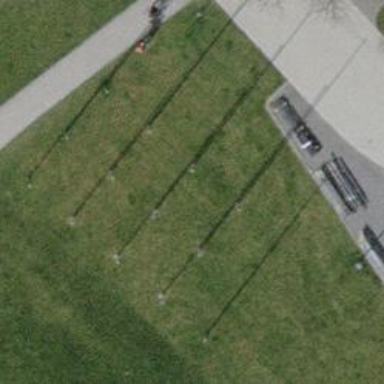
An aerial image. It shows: Flagpole which is man-made.